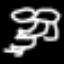
Label: frog